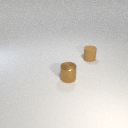
small brown metal cylinder in front of small brown rubber cylinder